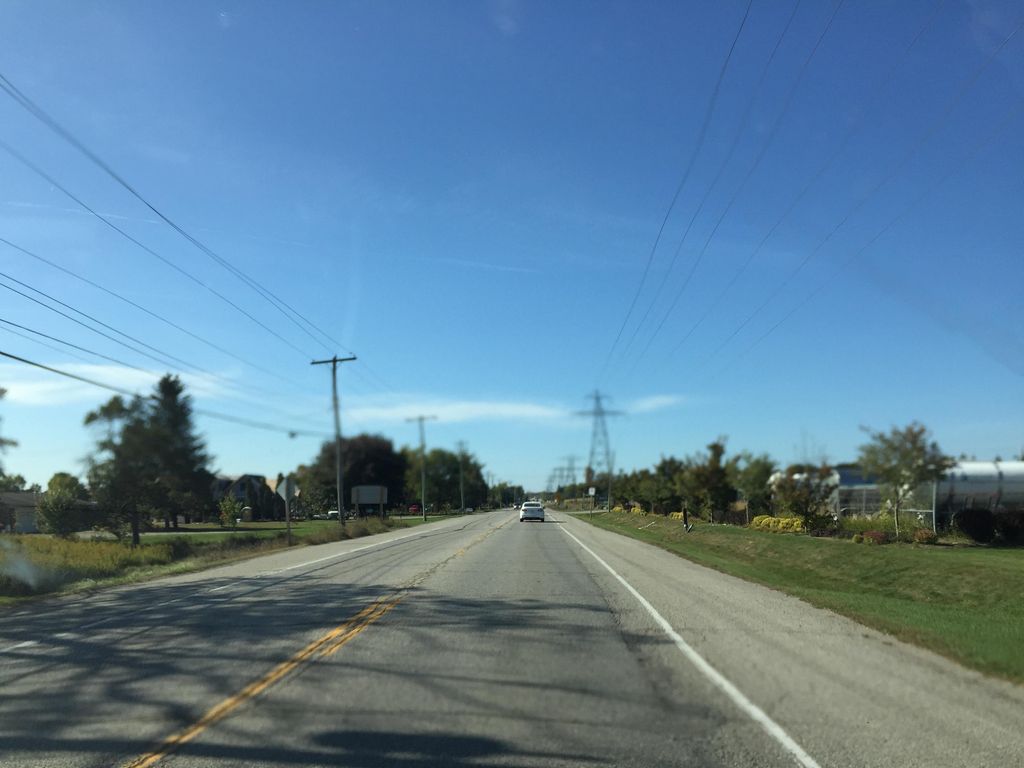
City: kitchener-waterloo